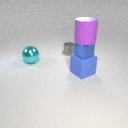
small gray metal cylinder to the right of large cyan metal sphere